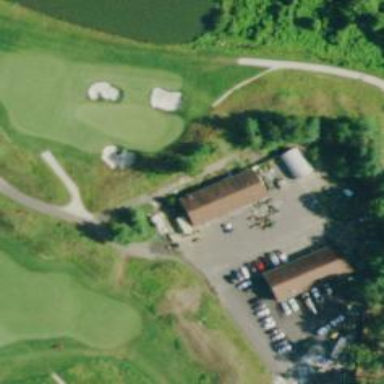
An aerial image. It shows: Service road designated as golf cart path.